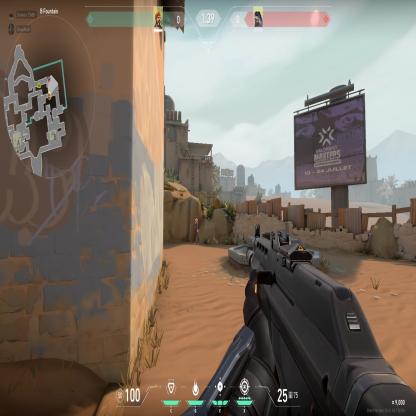
Label: enemy